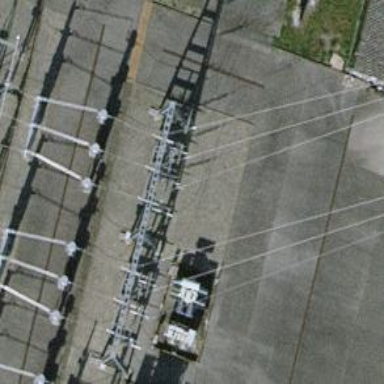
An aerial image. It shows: Three power lines with cables.